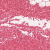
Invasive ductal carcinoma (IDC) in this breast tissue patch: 0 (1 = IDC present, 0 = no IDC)